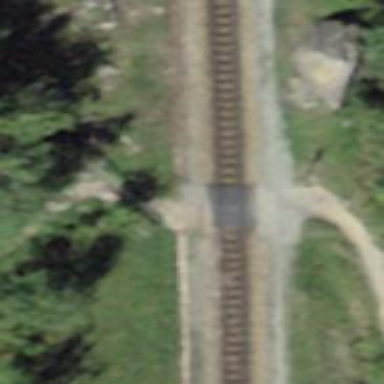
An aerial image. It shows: Crossing for the railway.